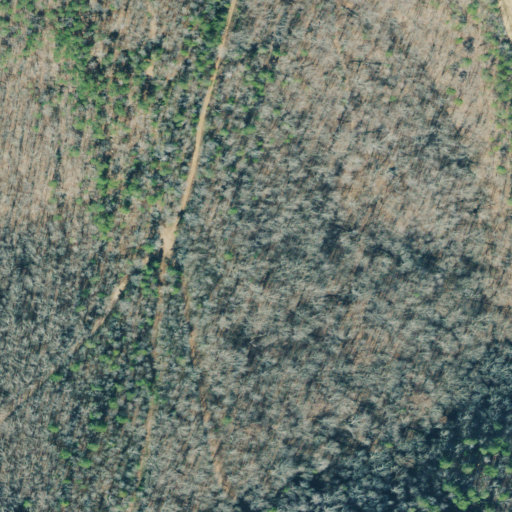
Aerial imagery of gap in Georgia named Dunaway Gap containing deciduous forest, open development, evergreen forest, shrub, and mixed forest